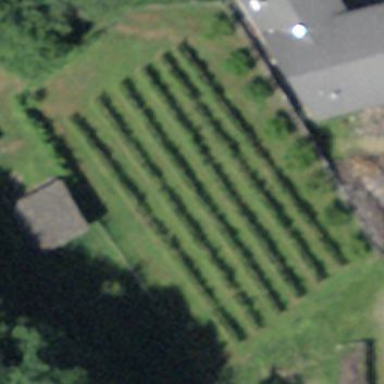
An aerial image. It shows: Vineyard.